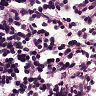
Metastatic tissue present: no